Field crop: tomato
Growth stage: 1
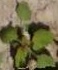
Species: solanum